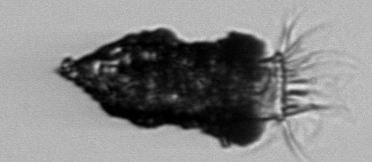
Label: Tintinnopsis